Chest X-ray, AP view. Patient: 64 years old, sex M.
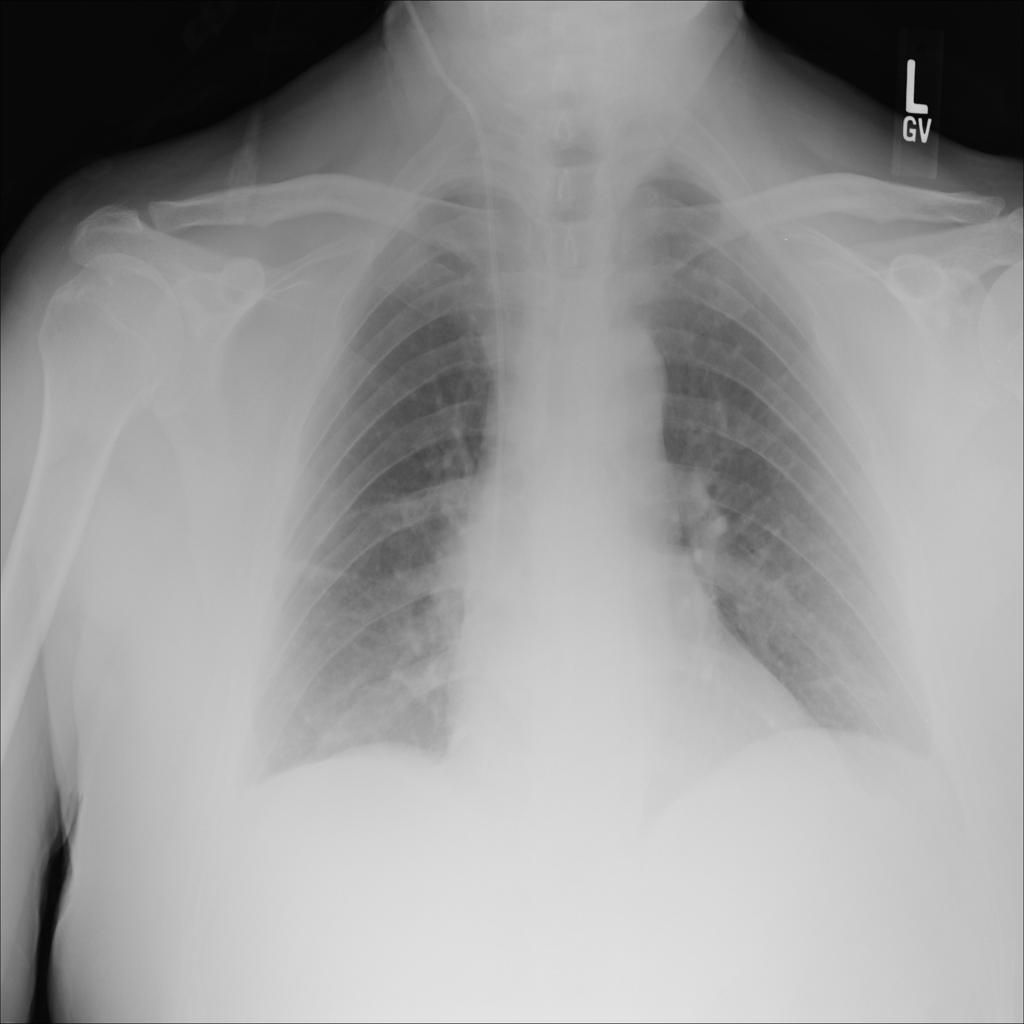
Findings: No Finding